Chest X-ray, AP view. Patient: 67 years old, sex M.
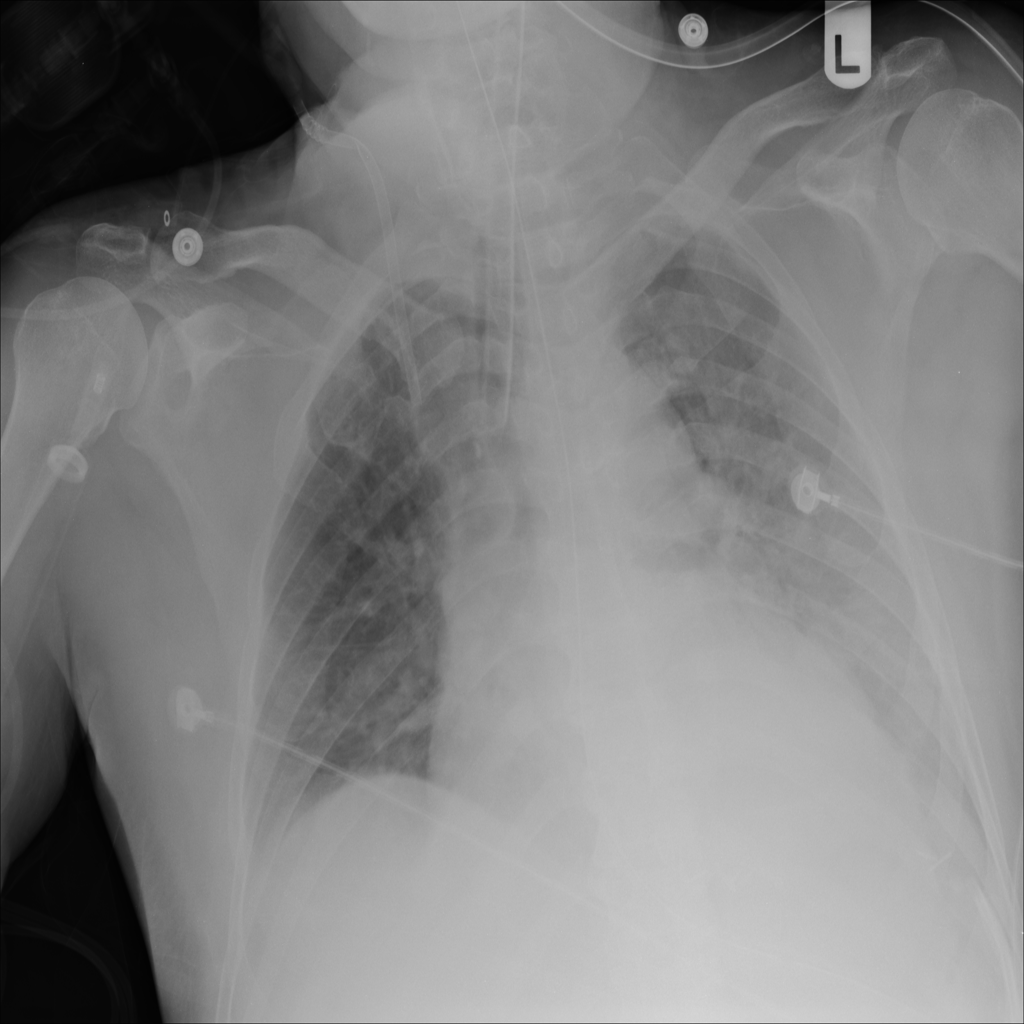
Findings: Effusion, Infiltration